Question: I have 3 boxes inside a container and I'm trying to have the same height for each box but the 'height 100vh' or 'height : 100%' one doesn't work correctly. Do you have any idea why? I tried on a different browser and OS and I still have the same result. The Green box doesn't reach the height desired.

'''
/* ALL SETTINGS */
* {
margin: 0;
padding: 0;
-webkit-box-sizing: var(--size-box);
-moz-box-sizing: var(--size-box);
box-sizing: var(--size-box);
}
html,
body {
margin: 0;
height: 100%;
}
.wrapper {
max-width: 100%;
height: 100vh;
}
.wrapper .box {
width: 100%;
height: 100vh;
}
.box:nth-child(1){
background-color: blue
}
.box:nth-child(2){
background-color: green
}
.box:nth-child(3){
background-color: red
}
'''
'''
<html>
<body>
<div class="wrapper">
<div class="box">
</div>
<div class="box">
</div>
<div class="box">
</div>
</div>
</body>
</html>
'''
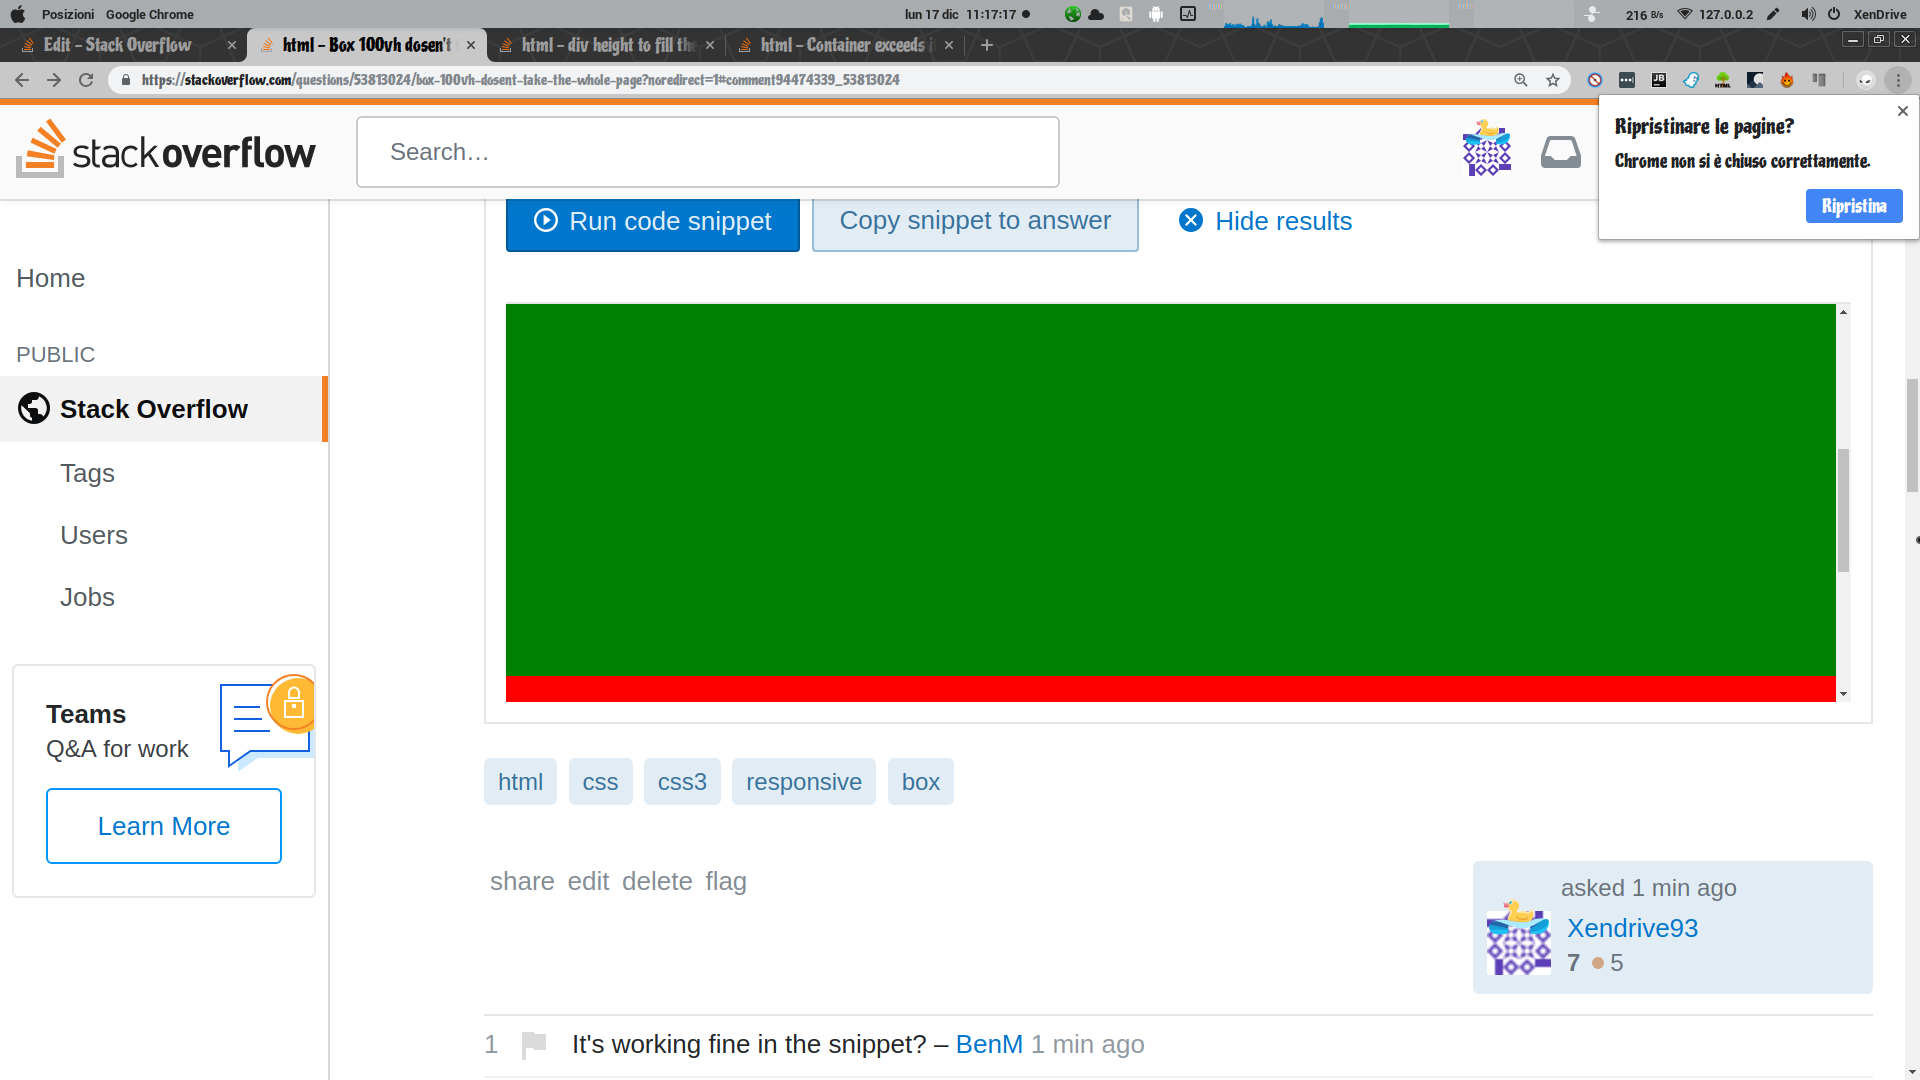
Answer: What about this one? Adding 33% width to boxes and making them inline-block aligns them horizontally. I removed the rule * because it is too aggressive. Using too aggressive rules without clear intention seems bad practice.
'''
html,
body {
margin: 0;
height: 100%;
}
.wrapper {
max-width: 100%;
height: 100vh;
padding: 0;
}
.wrapper .box {
width: 33%;
height: 100vh;
display: inline-block;
margin: 0;
}
.box:nth-child(1){
background-color: blue
}
.box:nth-child(2){
background-color: green
}
.box:nth-child(3){
background-color: red
}
'''